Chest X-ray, AP view. Patient: 48 years old, sex M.
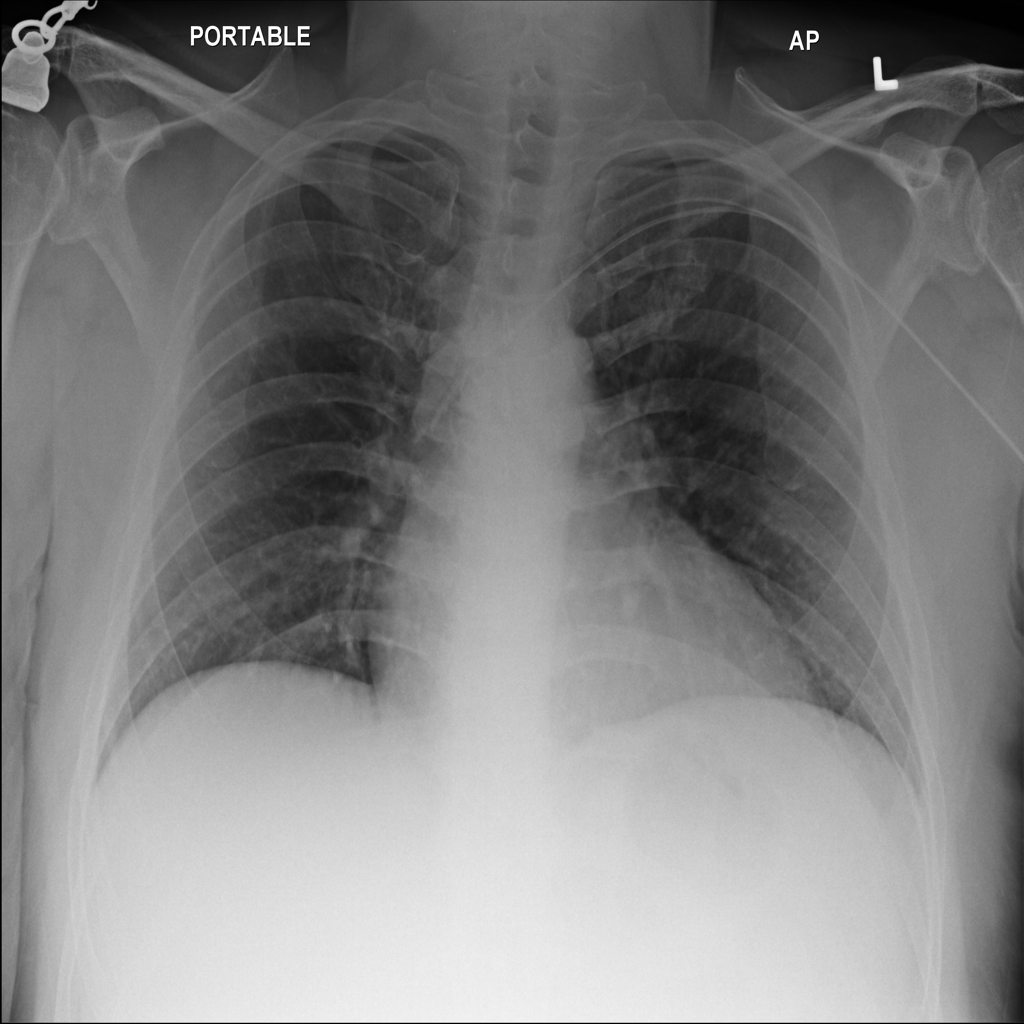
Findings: No Finding